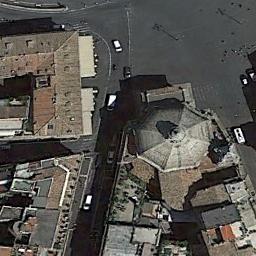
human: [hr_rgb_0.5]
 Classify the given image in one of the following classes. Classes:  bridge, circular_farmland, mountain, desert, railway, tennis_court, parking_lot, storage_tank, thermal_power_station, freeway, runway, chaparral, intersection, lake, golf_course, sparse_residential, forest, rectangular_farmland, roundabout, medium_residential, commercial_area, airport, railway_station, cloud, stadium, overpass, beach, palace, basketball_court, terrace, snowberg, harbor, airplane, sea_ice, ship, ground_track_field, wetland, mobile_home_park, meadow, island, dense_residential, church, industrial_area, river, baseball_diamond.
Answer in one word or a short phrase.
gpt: church